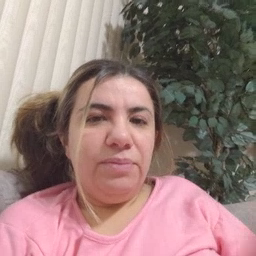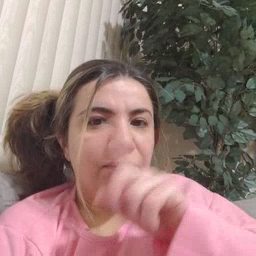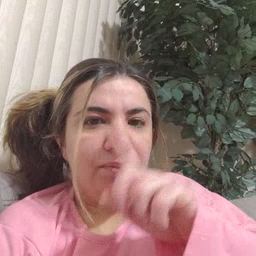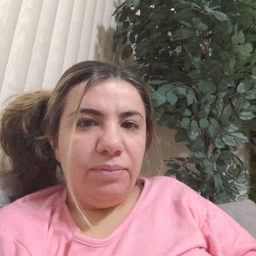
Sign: mouse